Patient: sex F, age 26
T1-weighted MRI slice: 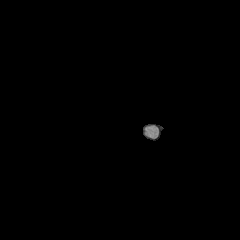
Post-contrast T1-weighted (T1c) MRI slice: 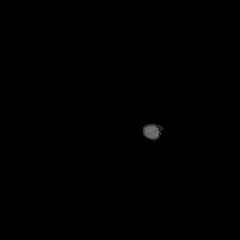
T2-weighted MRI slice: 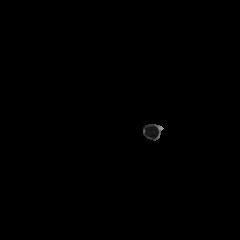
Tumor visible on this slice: no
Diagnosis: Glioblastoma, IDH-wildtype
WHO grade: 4